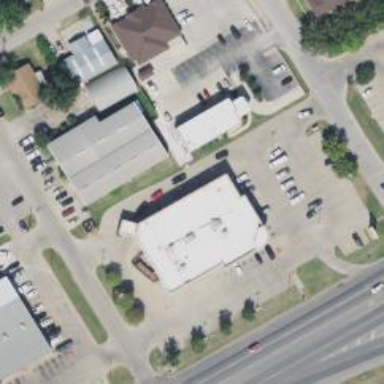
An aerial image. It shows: Pharmacy providing healthcare services.